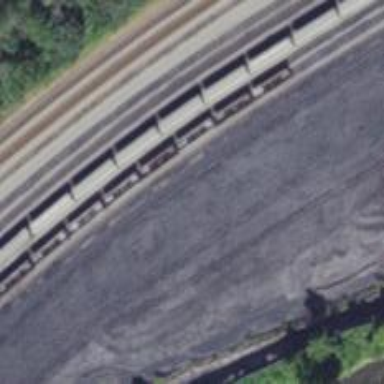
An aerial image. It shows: Railway yard used for servicing trains.